Question: While trying to set up Nextflow with Azure Batch (NF-Core), I am getting following error. I tried this on multiple workflows (sarek, ataseq etc.) I get the same error -
'''
N E X T F L O W ~ version 22.04.0
Pulling nf-core/atacseq ...
downloaded from https://github.com/nf-core/atacseq.git
Launching 'https://github.com/nf-core/atacseq' [rhl6d5529] DSL1 - revision: 1b3a832db5 [1.2.1]
Downloading plugin nf-azure@0.13.1
----------------------------------------------------
,--./,-.
___ __ __ __ ___ /,-._.--~'
|\ | |__ __ / ' / \ |__) |__ } {
| \| | \__, \__/ | \ |___ \'-._,-'-,
'._,._,'
nf-core/atacseq v1.2.1
----------------------------------------------------
Run Name : rhl6d5529
Data Type : Paired-End
Design File : https://raw.githubusercontent.com/nf-core/test-datasets/atacseq/design.csv
Genome : Not supplied
Fasta File : https://raw.githubusercontent.com/nf-core/test-datasets/atacseq/reference/genome.fa
GTF File : https://raw.githubusercontent.com/nf-core/test-datasets/atacseq/reference/genes.gtf
Mitochondrial Contig : MT
MACS2 Genome Size : 1.2E+7
Min Consensus Reps : 1
MACS2 Narrow Peaks : No
MACS2 Broad Cutoff : 0.1
Trim R1 : 0 bp
Trim R2 : 0 bp
Trim 3' R1 : 0 bp
Trim 3' R2 : 0 bp
NextSeq Trim : 0 bp
Fingerprint Bins : 100
Save Genome Index : No
Max Resources : 6 GB memory, 2 cpus, 12h time per job
Container : docker - nfcore/atacseq:1.2.1
Output Dir : ./results
Launch Dir : /
Working Dir : /nextflow/atacseq/rhl6d5529
Script Dir : /.nextflow/assets/nf-core/atacseq
User : root
Config Profile : test,azurebatch
Config Description : Minimal test dataset to check pipeline function
Config Contact : Venkat Malladi (@vsmalladi)
Config URL : https://azure.microsoft.com/services/batch/
----------------------------------------------------
Uploading local 'bin' scripts folder to az://nextflow/atacseq/rhl6d5529/tmp/66/bd55d79e42999df38ba04a81c3aa04/bin
[- ] process > CHECK_DESIGN -
[- ] process > CHECK_DESIGN [ 0%] 0 of 1
[- ] process > CHECK_DESIGN [ 0%] 0 of 1
Error executing process > 'CHECK_DESIGN (design.csv)'
Caused by:
Cannot find a matching VM image with publisher=microsoft-azure-batch; offer=centos-container; OS type=linux; verification type=verified
[58/55b7f7] process > CHECK_DESIGN (design.csv) [100%] 1 of 1, failed: 1
Error executing process > 'CHECK_DESIGN (design.csv)'
Caused by:
Cannot find a matching VM image with publisher=microsoft-azure-batch; offer=centos-container; OS type=linux; verification type=verified
'''
I tried looking into the source code of nextflow. I found the error to be in 'AzBatchService.groovy' (line number below).
<URL>
I did some further digging in my Azure Batch account instance. Basically, I wanted to confirm if the list of supported images being received from the Azure Batch account has the one that is required for this pipeline. I could confirm that the server did indeed respond with the required image -

What could be the issue here? I remember running the exact same pipeline a few weeks back and it did work a few times. Am I missing something?
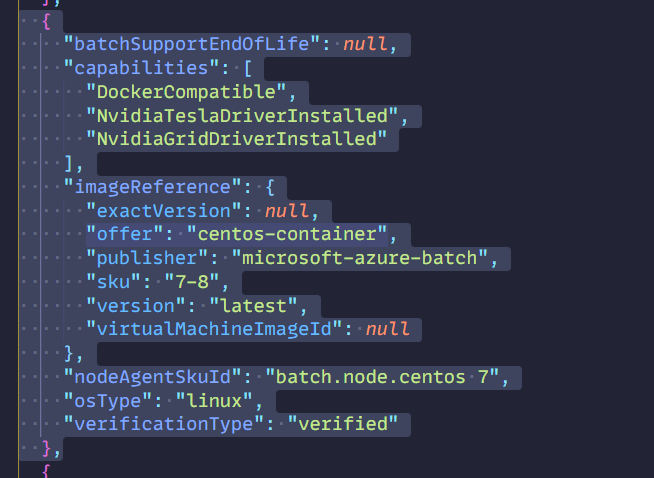
Answer: Just had another look through the <URL> docs and think this might be relevant:
> By default, Nextflow creates CentOS 8-based <URL>, but this
behavior can be customised in the pool configuration. Below the
configurations for image reference/SKU combinations to select two
popular systems.- '''
sku = "batch.node.ubuntu 20.04"
offer = "ubuntu-server-container"
publisher = "microsoft-azure-batch"
'''
- '''
sku = "batch.node.centos 8"
offer = "centos-container"
publisher = "microsoft-azure-batch"
'''
I think the issue here is a mismatched 'nodeAgentSkuId'. Nextflow is expecting a CentOS 8 node agent SKU, but you have a CentOS 7 SKU. If it's not possible to change the 'nodeAgentSkuId' somehow, the node agent SKU that Nextflow uses should be able to be overridden by adding this to your <URL>:
'''
azure.batch.pools.<name>.sku = 'batch.node.centos 7'
'''
Where '<name>' is the pool identifier:
> 'azure.batch.pools.<name>.sku'Specify the ID of the Compute Node agent SKU which the pool identified with '<name>' supports (default: 'batch.node.centos 8', requires 'nf-azure@0.11.0').
<URL>